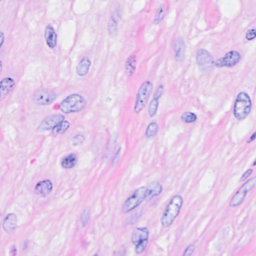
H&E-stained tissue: Breast